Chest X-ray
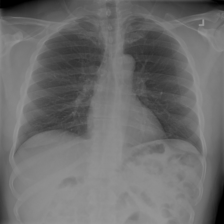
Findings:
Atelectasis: negative
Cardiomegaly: negative
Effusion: negative
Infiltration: negative
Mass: negative
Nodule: negative
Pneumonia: negative
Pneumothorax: negative
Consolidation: negative
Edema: negative
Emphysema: negative
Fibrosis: negative
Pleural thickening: negative
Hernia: negative